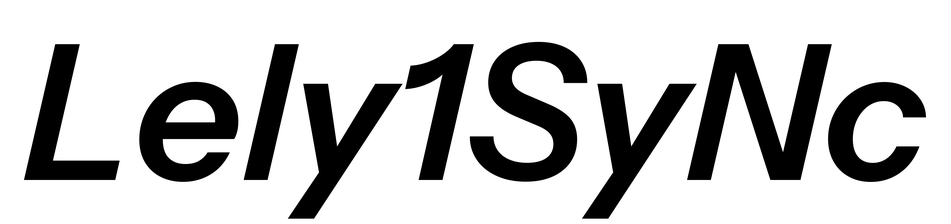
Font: InstrumentSans-Italic_SemiBold_Italic